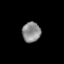
Tissue: lung
Cell type: T cells
Senescence score: 0.235
Nuclear area (px): 366
Mean DAPI intensity: 137.883